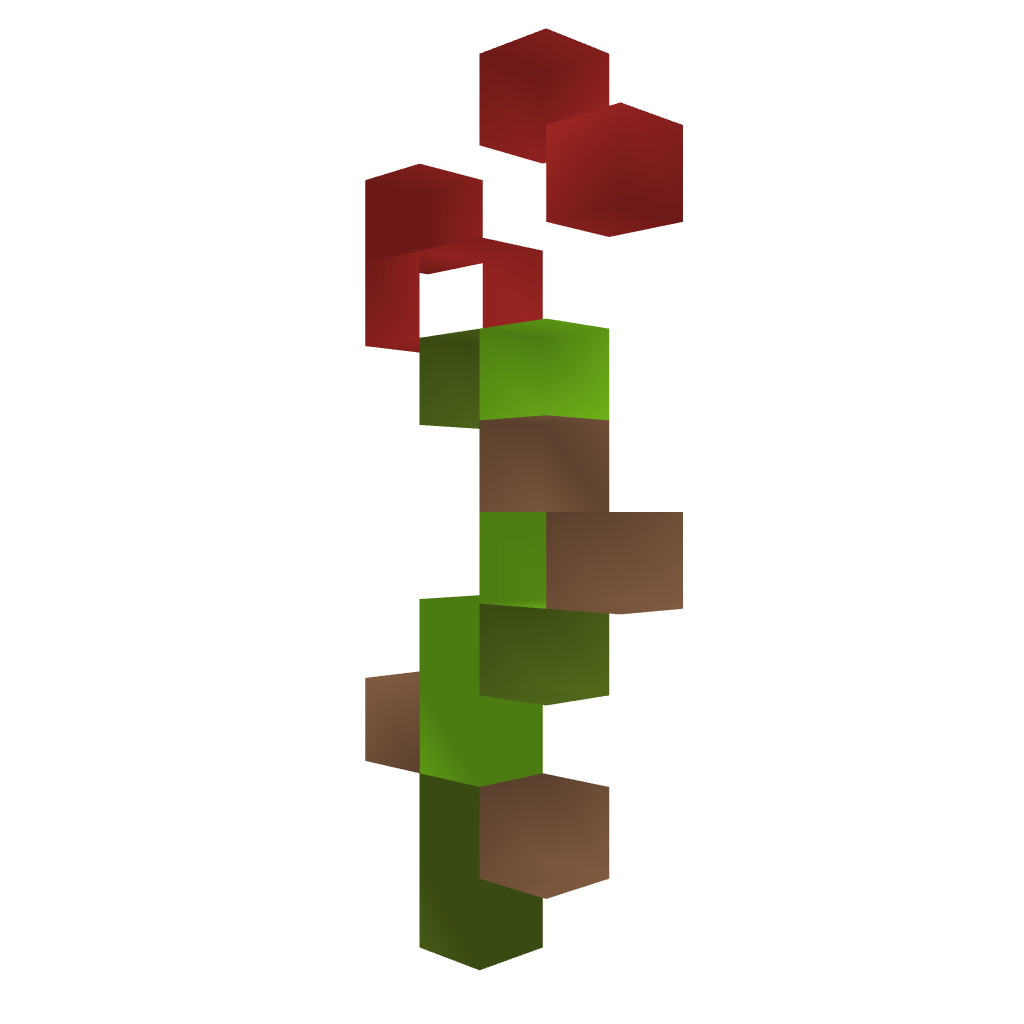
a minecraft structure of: Giant Rose